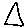
Label: triangle